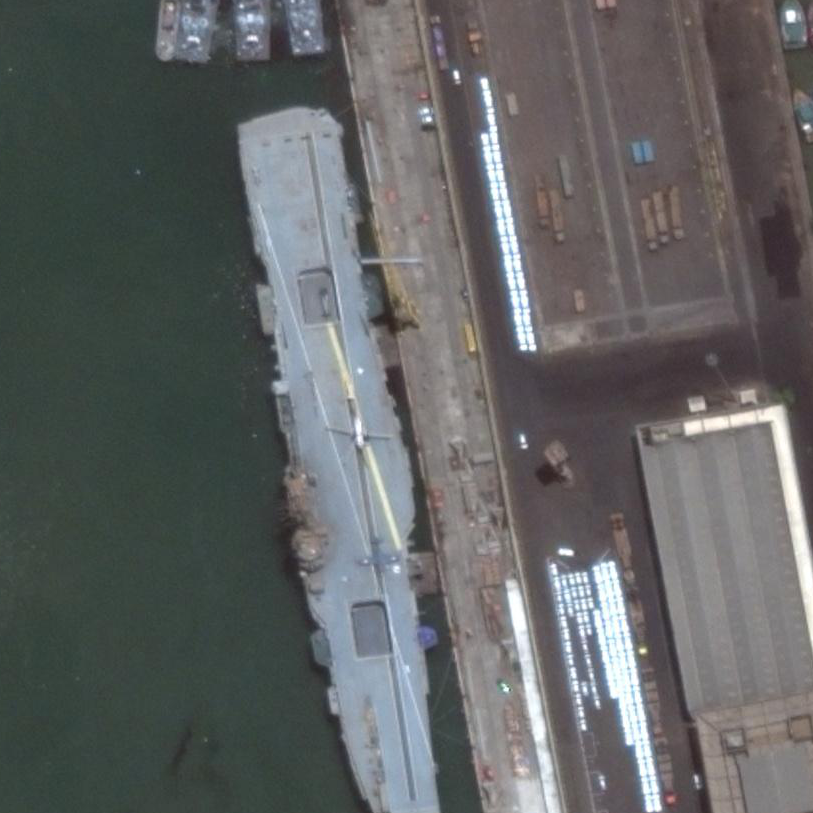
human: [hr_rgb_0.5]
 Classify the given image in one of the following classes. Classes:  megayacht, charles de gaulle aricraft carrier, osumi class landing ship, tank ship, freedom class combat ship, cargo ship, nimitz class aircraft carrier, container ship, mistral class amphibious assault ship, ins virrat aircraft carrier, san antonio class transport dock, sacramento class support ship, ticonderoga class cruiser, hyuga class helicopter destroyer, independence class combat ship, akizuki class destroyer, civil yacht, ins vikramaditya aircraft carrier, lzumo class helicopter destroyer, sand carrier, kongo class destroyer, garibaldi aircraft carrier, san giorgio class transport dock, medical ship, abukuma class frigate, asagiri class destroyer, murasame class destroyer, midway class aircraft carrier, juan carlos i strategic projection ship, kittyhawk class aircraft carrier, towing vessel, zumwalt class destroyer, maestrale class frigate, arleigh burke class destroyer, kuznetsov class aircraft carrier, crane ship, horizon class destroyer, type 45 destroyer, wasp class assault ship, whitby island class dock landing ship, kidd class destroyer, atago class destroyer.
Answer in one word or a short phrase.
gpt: INS Virrat aircraft carrier